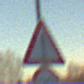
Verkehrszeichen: Gefahrenstelle
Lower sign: Geschwindigkeit30
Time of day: SunriseSunset
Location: Outdoor (Nature)
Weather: Clear
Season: Winter
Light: Natural